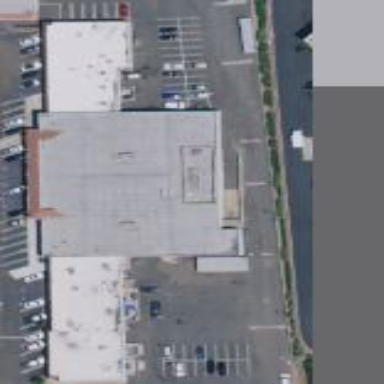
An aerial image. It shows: Commercial department store building.